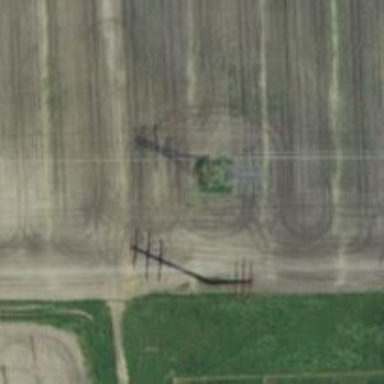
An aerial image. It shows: Power tower.